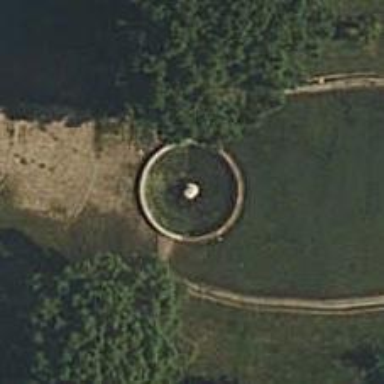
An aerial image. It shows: Fountain.